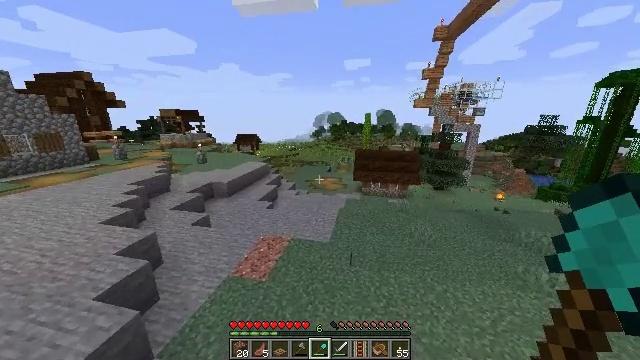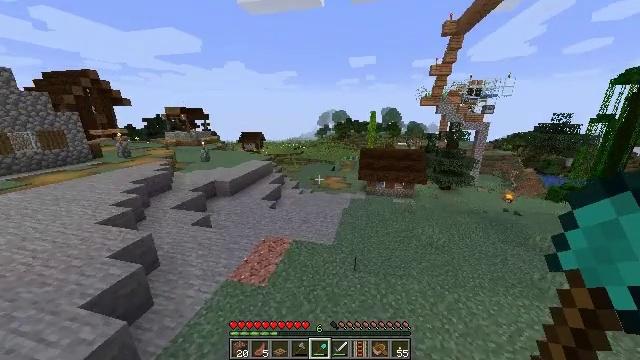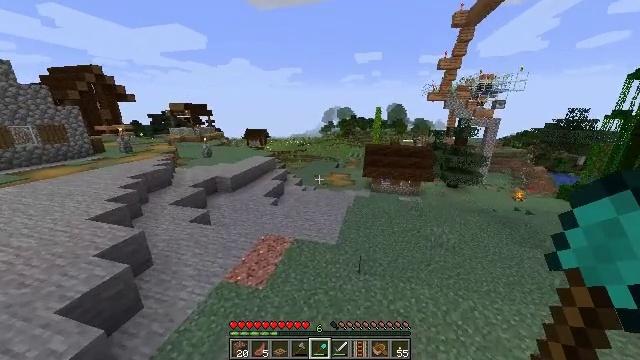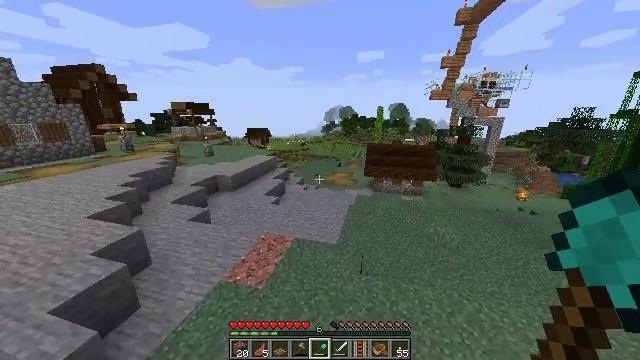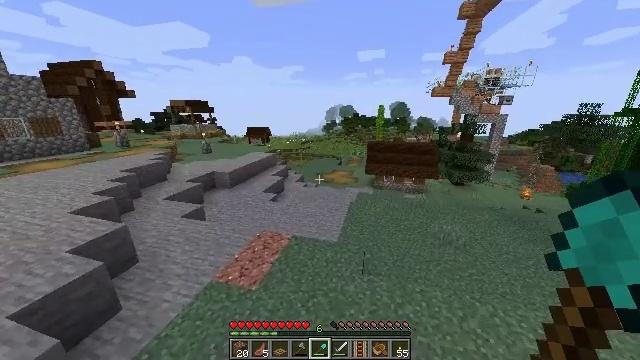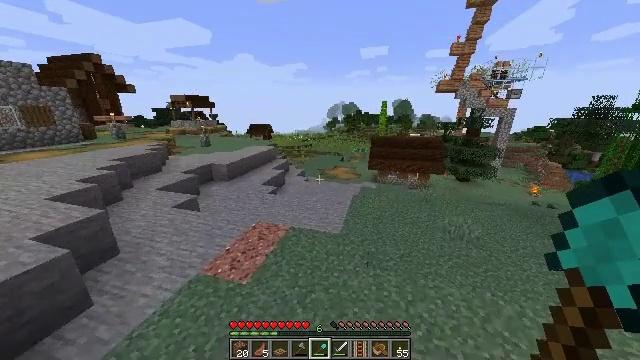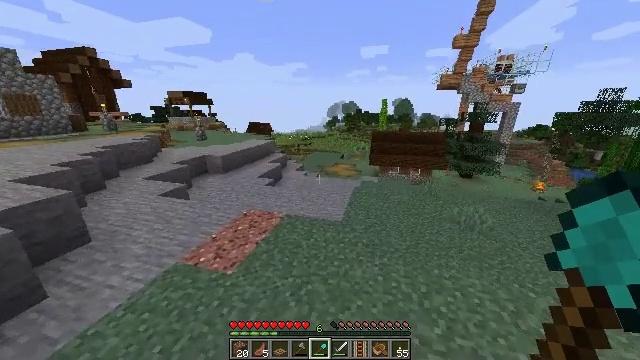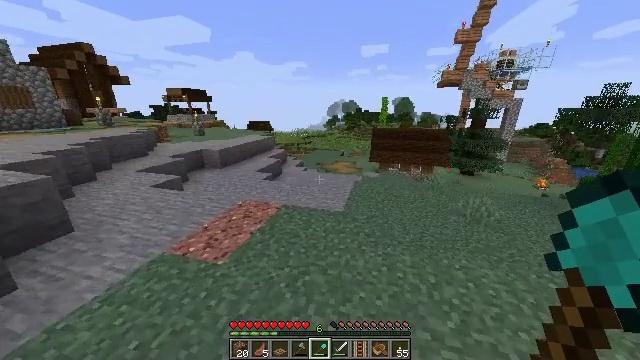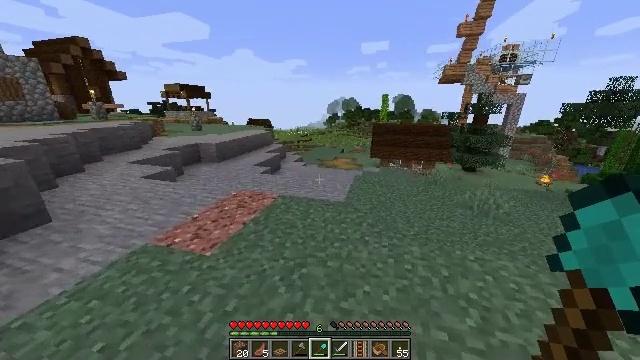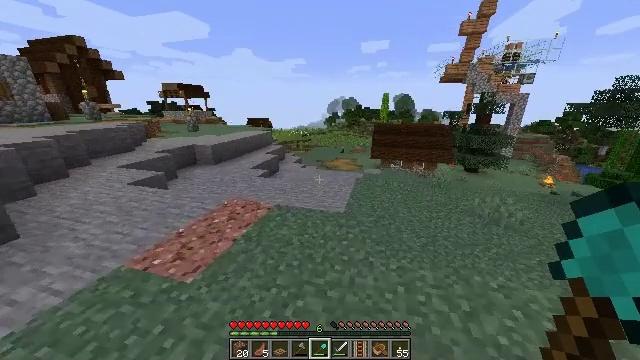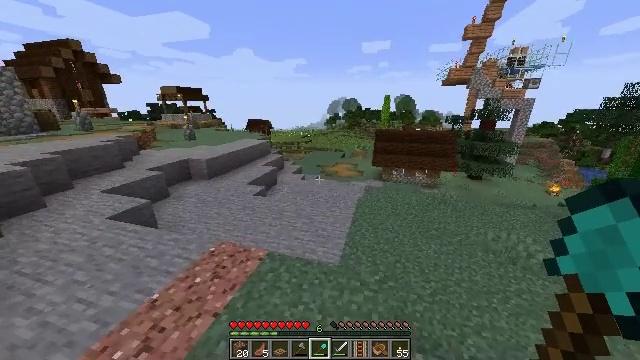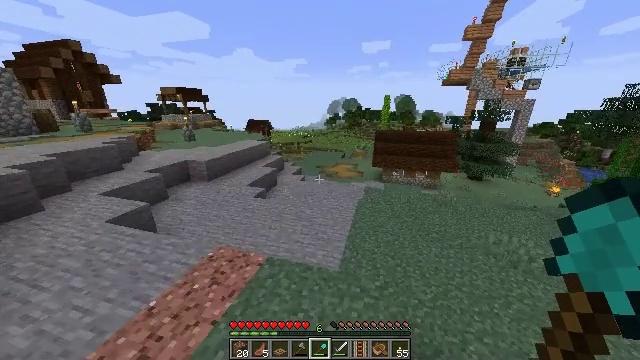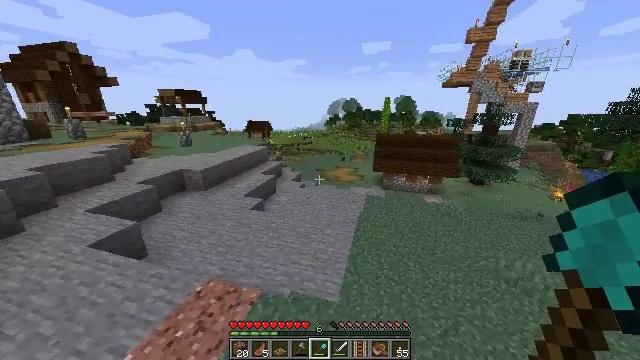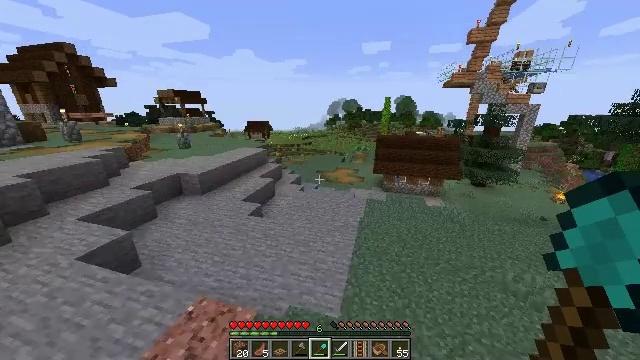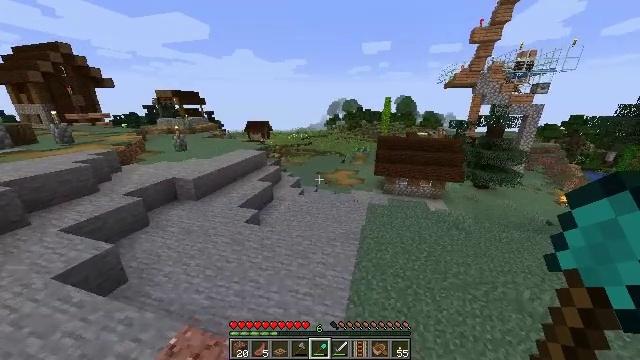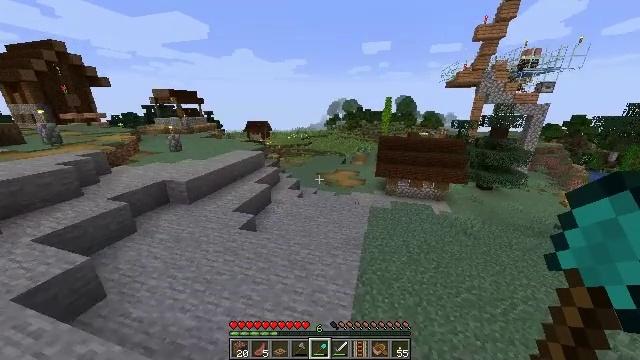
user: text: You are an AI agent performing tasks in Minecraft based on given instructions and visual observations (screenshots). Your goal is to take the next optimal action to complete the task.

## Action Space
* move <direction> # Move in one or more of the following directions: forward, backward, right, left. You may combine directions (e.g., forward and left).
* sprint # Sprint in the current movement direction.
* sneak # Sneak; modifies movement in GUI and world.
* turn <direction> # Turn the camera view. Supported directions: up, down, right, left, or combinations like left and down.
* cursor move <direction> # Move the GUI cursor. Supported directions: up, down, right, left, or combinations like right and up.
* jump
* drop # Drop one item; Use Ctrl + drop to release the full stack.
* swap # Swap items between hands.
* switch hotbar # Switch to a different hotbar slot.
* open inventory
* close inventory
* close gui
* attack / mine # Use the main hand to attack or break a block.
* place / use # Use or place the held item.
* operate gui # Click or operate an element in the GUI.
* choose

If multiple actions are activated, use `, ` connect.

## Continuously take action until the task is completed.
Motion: motion action
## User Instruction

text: Harvest the poppy flower.
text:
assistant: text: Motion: move forward, turn left, jump
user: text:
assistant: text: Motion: move forward, turn left, jump
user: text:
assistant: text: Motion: move forward, jump
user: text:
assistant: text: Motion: move forward, jump
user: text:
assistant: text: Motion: move forward, jump
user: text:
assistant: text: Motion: move forward, jump
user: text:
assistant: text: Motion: move forward, jump
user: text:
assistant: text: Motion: move forward, sprint, jump
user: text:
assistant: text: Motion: move forward, sprint, jump
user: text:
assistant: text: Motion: move forward, sprint, jump
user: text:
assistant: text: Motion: move forward, sprint, jump
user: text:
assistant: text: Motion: move forward, jump
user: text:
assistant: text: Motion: move forward, jump
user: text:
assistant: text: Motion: move forward, jump
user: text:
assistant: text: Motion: move forward, jump
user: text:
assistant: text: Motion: move forward, jump
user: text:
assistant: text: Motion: move forward, turn right, jump
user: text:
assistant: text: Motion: move forward, turn right, jump
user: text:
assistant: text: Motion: move forward, turn right, jump
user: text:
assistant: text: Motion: move forward, sprint, jump
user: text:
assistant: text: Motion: move forward, sprint, jump
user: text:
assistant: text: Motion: move forward, sprint, jump
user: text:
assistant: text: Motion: move forward, sprint, jump
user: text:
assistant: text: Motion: move forward, sprint, jump
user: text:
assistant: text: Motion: move forward, jump
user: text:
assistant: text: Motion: move forward, jump
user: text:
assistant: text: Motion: move forward, jump
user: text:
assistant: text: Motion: move forward, jump
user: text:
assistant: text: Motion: move forward, jump
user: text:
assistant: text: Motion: move forward, jump